Question: I am working on some App. in which I want to send data from my server to Android Application in JSON. I have a 'RestFul WCF service' from which my Client communicates with server. Its fine if I want a single value.. but im struck when I want a Bunch of data. I have searched some threads and studied about the JSON.net dectionary and an object but I didn't find any simple example. Will appreciate if someone give me the Head start or sort out my problem.
here is an example How I'm trying .

Now what I want? I want all that results which has 'q_QuizCode' = in JSON string or an Object format.
'''
public GetQuiz getAllQuiz(string q_code)
{
GetQuiz getQuizObject = new GetQuiz();
List<GetQuiz> gQuiz = new List<GetQuiz>();
#region DataBase_Connectivity
string strConnectionString = ConfigurationManager.ConnectionStrings["SQL"].ConnectionString;
SqlConnection conn = new SqlConnection(strConnectionString);
conn.Open();
#endregion
string query = "select q_Question,q_opa,q_opb,q_opc,q_opd,q_cop from Table_QuizDetail where q_QuizCode = @qcode";
SqlCommand oCmd = new SqlCommand(query, conn);
oCmd.Parameters.AddWithValue("@qcode", q_code);
using (SqlDataReader oReader = oCmd.ExecuteReader())
{
while (oReader.Read())
{
getQuizObject.Quiz_Question = oReader["q_Question"].ToString();
getQuizObject.Quiz_Option_A = oReader["q_opa"].ToString();
getQuizObject.Quiz_Option_B = oReader["q_opb"].ToString();
getQuizObject.Quiz_Option_C = oReader["q_opc"].ToString();
getQuizObject.Quiz_Option_D = oReader["q_opd"].ToString();
getQuizObject.Quiz_Correct_Op = oReader["q_cop"].ToString();
gQuiz.Add(getQuizObject);
}
}
}
'''
'''
{
"getAllQuizResult":{
"Quiz_Correct_Op":"b",
"Quiz_Option_A":"jreowi",
"Quiz_Option_B":"slkj",
"Quiz_Option_C":"elk",
"Quiz_Option_D":"dslkj",
"Quiz_Question":"ewepewoirpowejrdsngfdglfdjkbk"}
}
'''
this is what I actually got Just a Last traversed ROW in database.
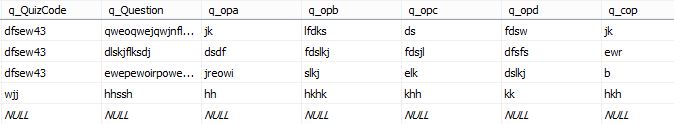
Answer: You need to instantiate new GetQuiz object inside the while loop, just like Patrick is stating.
But the method should also return 'List<GetQuiz>' instead of just 'GetQuiz'.
Change the method signature to
'''
public List<GetQuiz> getAllQuiz(string q_code)
'''
and add
'''
return gQuiz
'''
as the last statement in the method, otherwise it won't compile anyway.